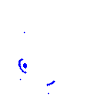
Particle: electron